Question: I am trying to utilize LiveRebel on my production environment. After most parts are configured I tried to perform update on my application from lets say version '1.1' to '1.3' as shown below

Does this mean that LiveRebel require two server installation on 2 physical IP addresses ? Can I have two server on 2 virtual IP addresses ?
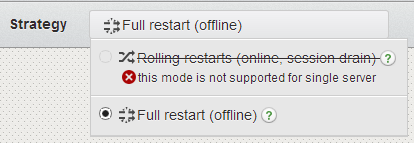
Answer: Rolling restarts use request routing to achieve zero downtime for the users. Sessions are first drained by waiting for old sessions to expire and routing new ones to an identical application on another server. When all sessions are drained, application is updated, while the other server handles the requests.
So, as you can see, for zero downtime you need additional server to handle the requests while application is updated. Full restart doesn't have that requirement, but results in downtime for users.
As for the question about IPs, as long as the two server (virtual) machines can see each other , doesn't really make much difference.